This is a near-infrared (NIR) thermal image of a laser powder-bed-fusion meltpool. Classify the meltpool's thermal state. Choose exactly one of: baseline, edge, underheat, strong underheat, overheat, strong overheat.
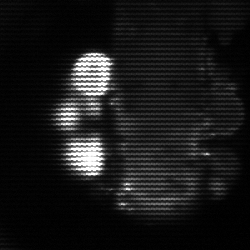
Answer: strong underheat